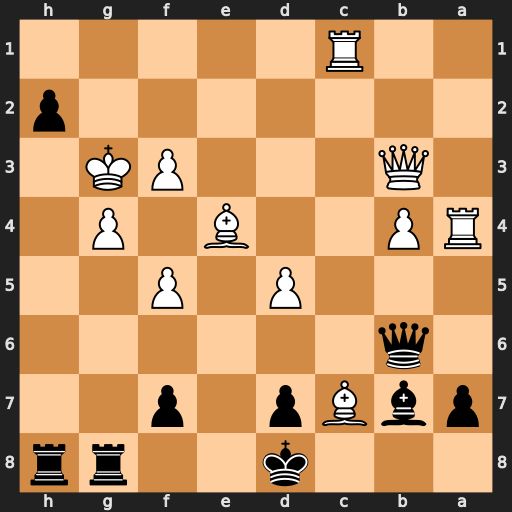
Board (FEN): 3k2rr/pbBp1p2/1q6/3P1P2/RP2B1P1/1Q3PK1/7p/2R5
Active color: b
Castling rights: -
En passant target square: -
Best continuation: Qxc7+ Rxc7 h1=Q